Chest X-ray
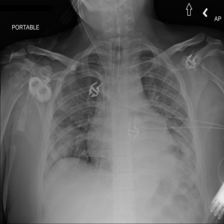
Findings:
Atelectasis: positive
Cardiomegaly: negative
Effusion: positive
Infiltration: negative
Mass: negative
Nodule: negative
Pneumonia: negative
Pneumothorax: negative
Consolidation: positive
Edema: negative
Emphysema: negative
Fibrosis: negative
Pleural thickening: negative
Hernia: negative